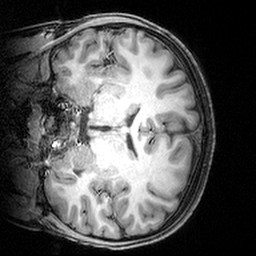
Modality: T1w
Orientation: coronal
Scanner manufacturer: siemens
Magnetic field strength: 3 T
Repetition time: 1.9 s
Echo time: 0.00397 s